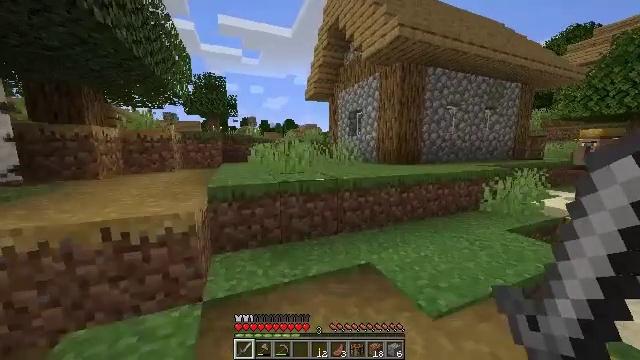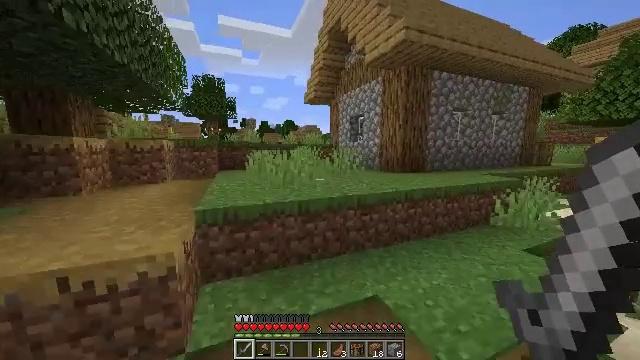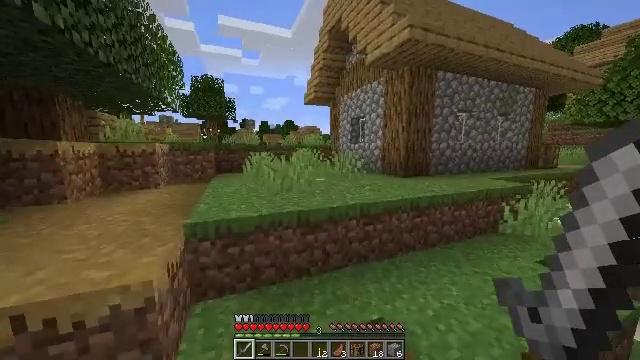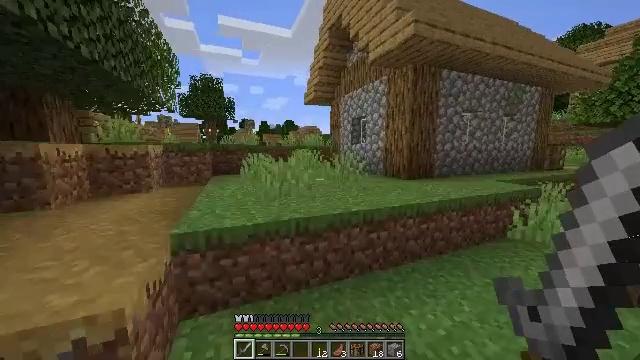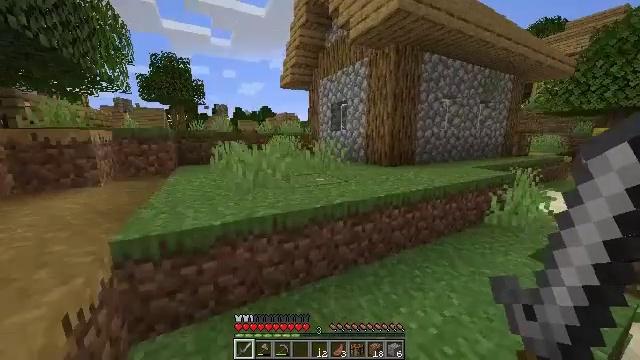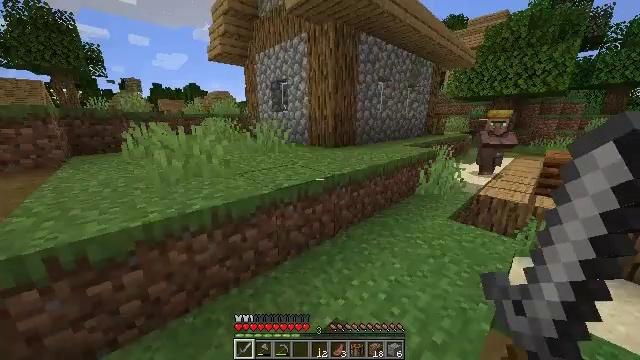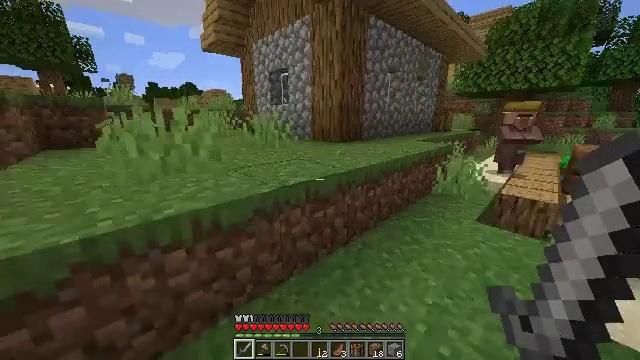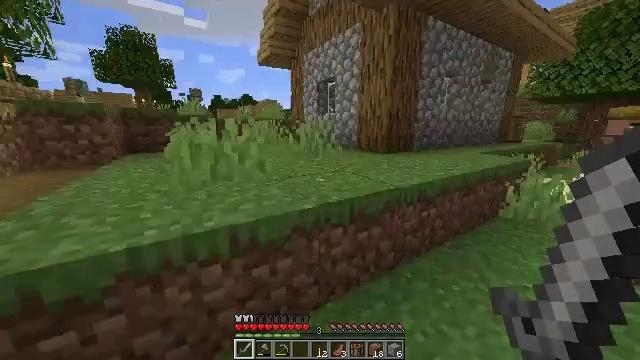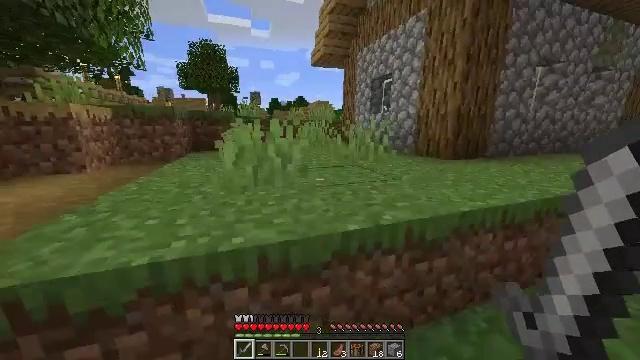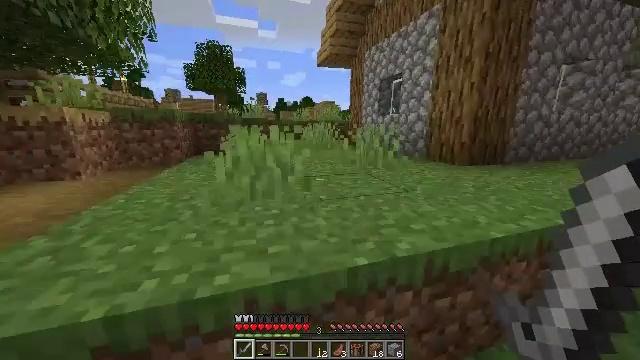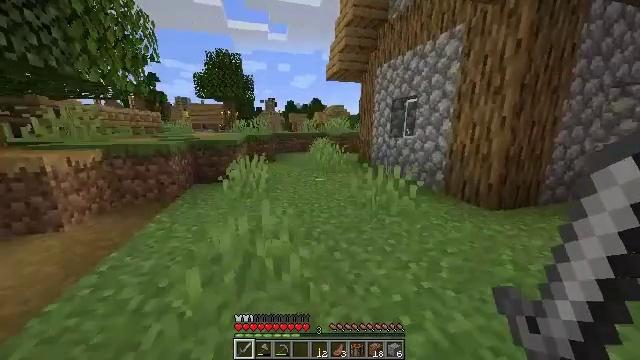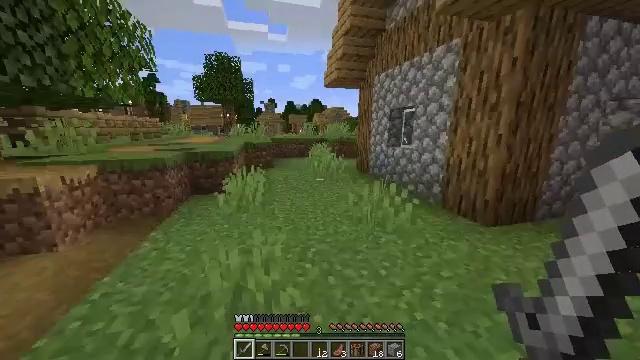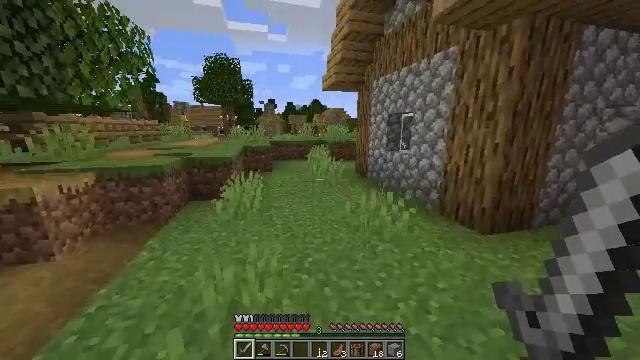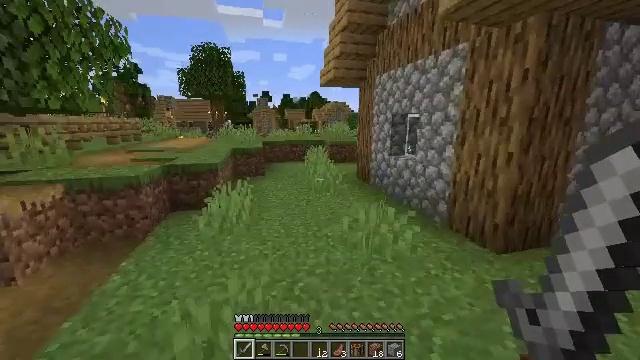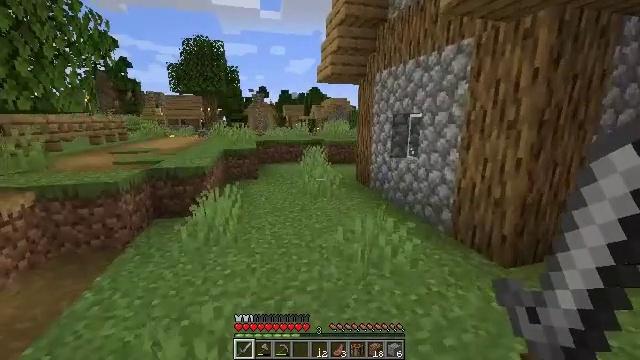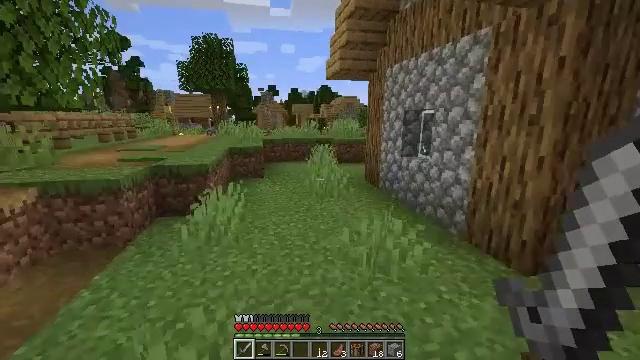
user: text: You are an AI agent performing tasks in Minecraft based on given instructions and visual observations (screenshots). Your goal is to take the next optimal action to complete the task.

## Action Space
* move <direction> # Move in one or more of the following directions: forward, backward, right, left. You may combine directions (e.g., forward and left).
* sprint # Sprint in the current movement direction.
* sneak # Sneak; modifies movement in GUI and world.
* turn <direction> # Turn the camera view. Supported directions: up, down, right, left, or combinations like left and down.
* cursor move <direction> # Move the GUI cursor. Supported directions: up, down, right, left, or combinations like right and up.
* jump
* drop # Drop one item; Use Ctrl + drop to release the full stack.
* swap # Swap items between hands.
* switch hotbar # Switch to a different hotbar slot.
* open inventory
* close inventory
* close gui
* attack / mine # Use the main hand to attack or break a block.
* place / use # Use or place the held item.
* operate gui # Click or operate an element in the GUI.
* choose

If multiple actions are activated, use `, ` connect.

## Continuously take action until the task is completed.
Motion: motion action
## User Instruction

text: Collect potatoes from the garden.
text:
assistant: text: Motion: move forward
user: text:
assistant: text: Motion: move forward
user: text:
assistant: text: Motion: move forward
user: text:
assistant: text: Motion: move forward, turn right and down
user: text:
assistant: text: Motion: move forward, turn right and down
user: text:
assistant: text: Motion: move forward
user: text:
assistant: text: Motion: move forward, turn left and up
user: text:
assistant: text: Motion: move forward, turn left
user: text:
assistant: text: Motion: move forward, turn left, jump
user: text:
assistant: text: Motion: move forward, turn left, jump
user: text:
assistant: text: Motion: move forward, jump
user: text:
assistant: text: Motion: move forward
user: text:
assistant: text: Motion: move forward
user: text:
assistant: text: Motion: move forward
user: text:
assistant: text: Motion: move forward, turn left
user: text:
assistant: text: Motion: move forward, turn left
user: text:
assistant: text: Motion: move forward
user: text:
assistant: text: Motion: move forward
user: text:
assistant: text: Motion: move forward
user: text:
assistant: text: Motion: move forward
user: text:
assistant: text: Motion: move forward
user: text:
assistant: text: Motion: move forward
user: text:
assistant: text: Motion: move forward, turn left
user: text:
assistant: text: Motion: move forward, turn left
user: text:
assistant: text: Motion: move forward, turn left
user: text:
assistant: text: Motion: move forward, turn left
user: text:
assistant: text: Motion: move forward
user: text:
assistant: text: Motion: move forward
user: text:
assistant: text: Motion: move forward
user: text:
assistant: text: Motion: move forward